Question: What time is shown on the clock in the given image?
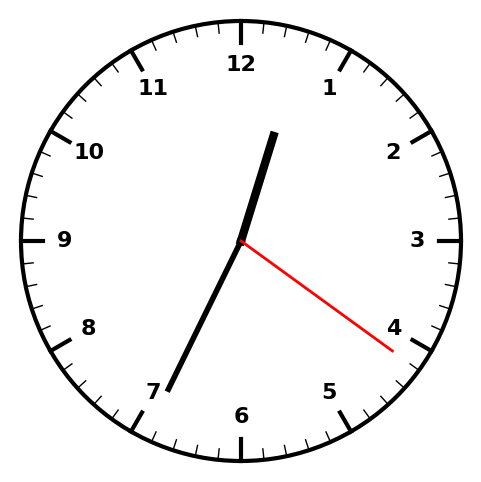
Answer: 12:34:21